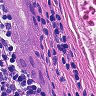
Metastatic tissue present: yes